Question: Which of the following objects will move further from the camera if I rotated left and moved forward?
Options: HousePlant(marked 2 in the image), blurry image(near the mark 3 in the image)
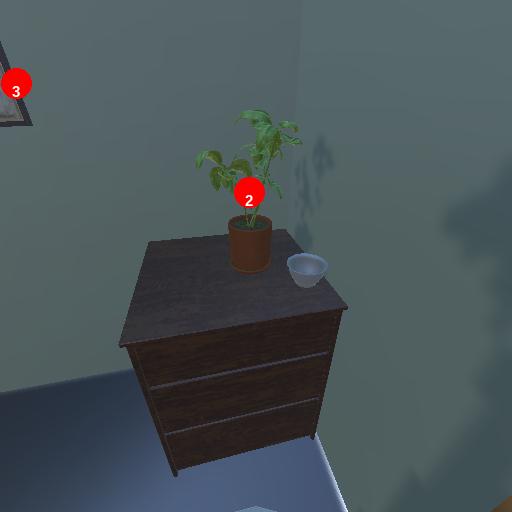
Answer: HousePlant(marked 2 in the image)